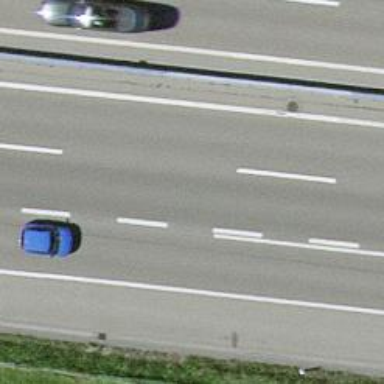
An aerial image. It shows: Asphalt motorway.